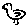
Label: bird